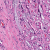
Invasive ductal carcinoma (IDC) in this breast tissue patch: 0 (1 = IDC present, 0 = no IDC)